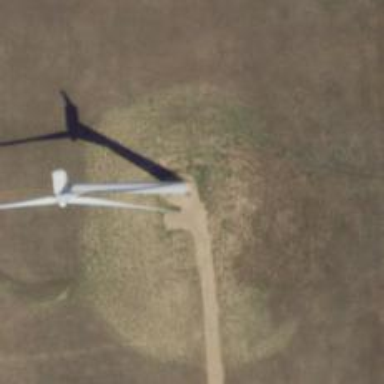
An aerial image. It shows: Wind generator with horizontal axis. The generator is wind turbine.